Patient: sex M, age 70
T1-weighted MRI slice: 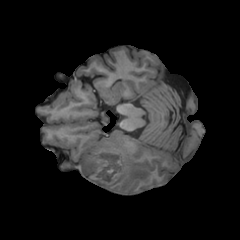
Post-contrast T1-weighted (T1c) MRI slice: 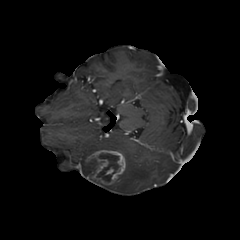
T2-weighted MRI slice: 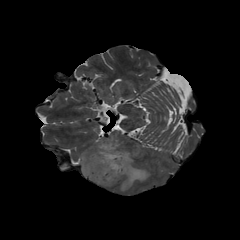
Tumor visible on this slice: yes
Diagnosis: Glioblastoma, IDH-wildtype
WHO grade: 4